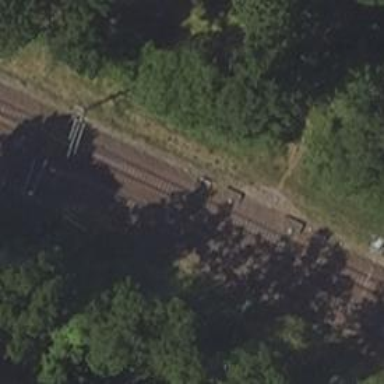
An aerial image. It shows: Railway switch with the turnout side on the left.